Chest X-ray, PA view. Patient: 65 years old, sex F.
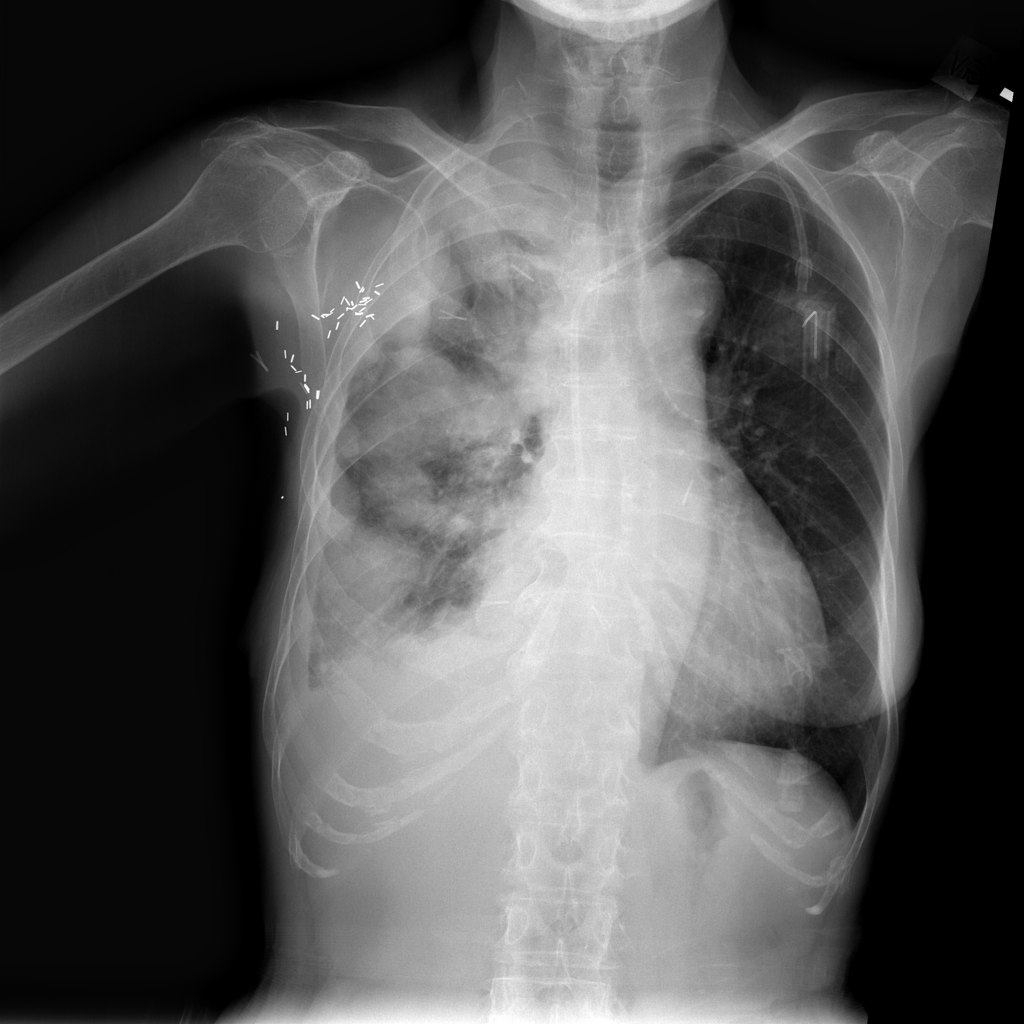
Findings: Mass